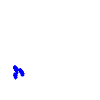
Particle: electron